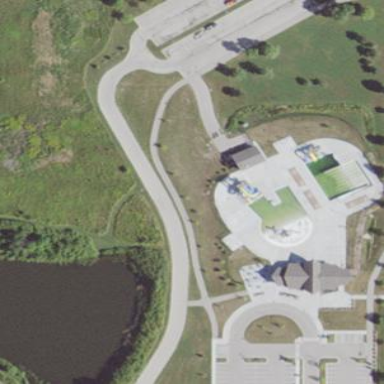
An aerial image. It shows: Sports center specializing in swimming activities located on leisure land.